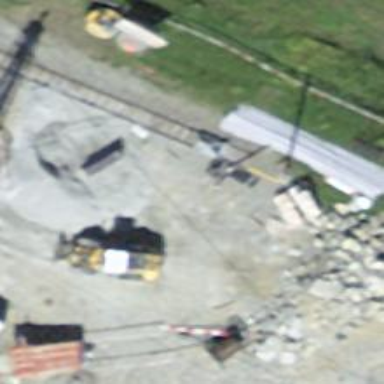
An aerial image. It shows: Railway buffer stop.